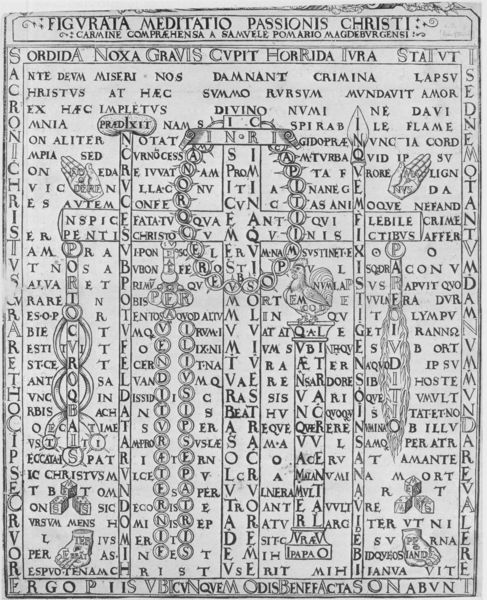
Titel: FIGVRATA MEDITATIO PASSIONIS CHRISTI
Standort: Wolfenbüttel
Institution: Herzog August Bibliothek
Schlagwörter: fuß, hand, vogel, weiß, grau, schwarz, bibel, rahmen, taube, hände, vögel, blatt, krone, füße, schrift, papier, kette, grafik, graphik, spalten, rand, lanze, tafel, zahlen, ornamente, nagel, nägel, collage, oben, unten, buch, ringe, kreuz, rechteck, religion, druck, radierung, stich, titel, seite, illustration, schwarzweiß, text, zeitung, buchstaben, ketten, kreise, überschrift, worte, gebet, kranz, schriftbild, würfel, buchdruck, buchseite, senkrecht, christus, jesus, brief, mittelalter, dornen, andacht, plan, herz, speer, hahn, kupferstich, biblisch, quadrat, christentum, dornenkrone, handschrift, christi, dornenkranz, tabelle, kreut, latein, lateinisch, medaillons, umschrift, übersicht, wörter, abschnitte, kalender, martyrium, buchmalerei, marter, passion, golgatha, inri, materwerkzeuge, chronik, meditation, druckbuchstaben, vögle, passion christi, essigschwamm, wotre, marterwerkzeuge, wagerecht, latin, andachtsblatt, kreuzworträtsel, schriftrichtungen, figurata, christentim